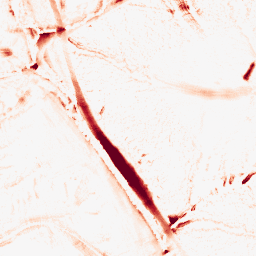
Category: morphological
Decomposition family: morphological_diamond
Decomposition parameters: operation: opening
radius: 15
Upsampling method: lanczos
Upsampling parameters: scale: 2
Upsampling scale: 2